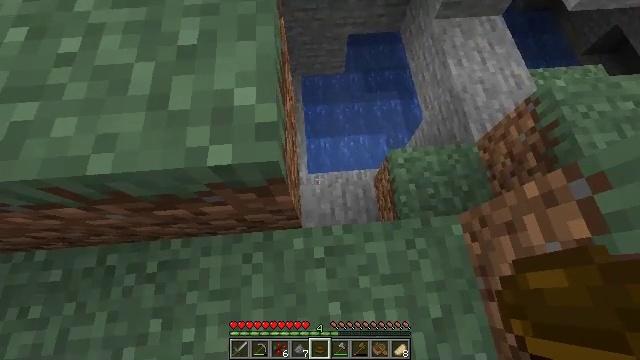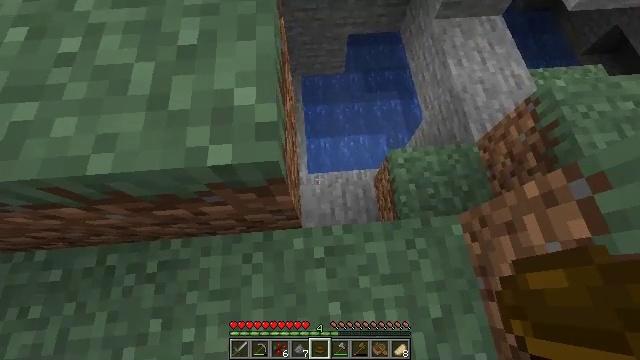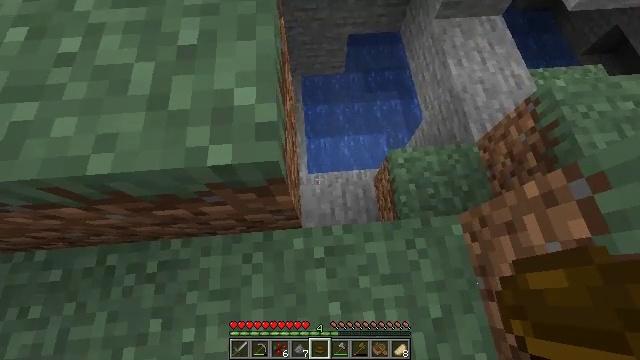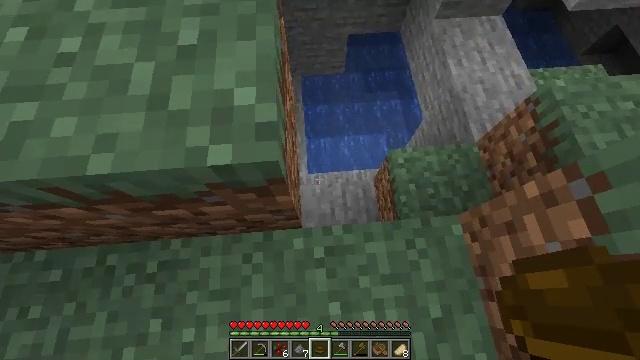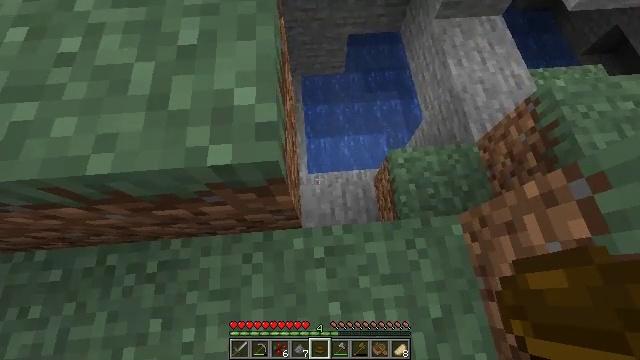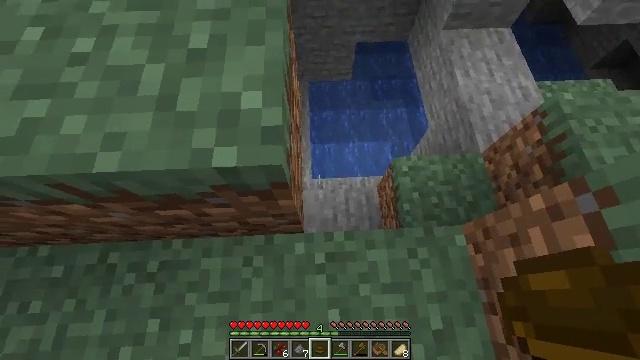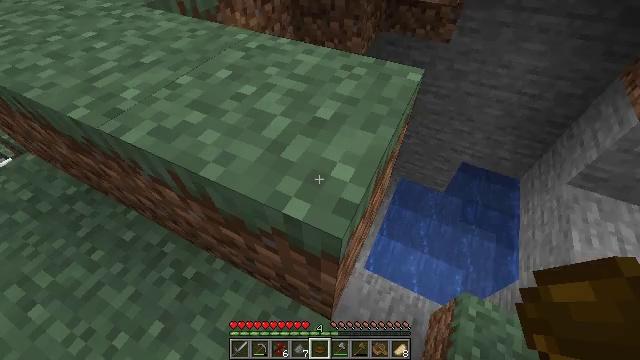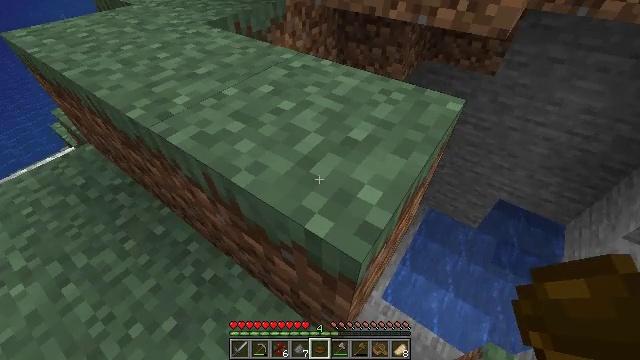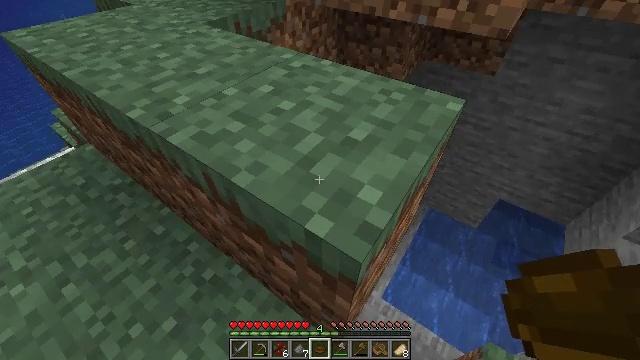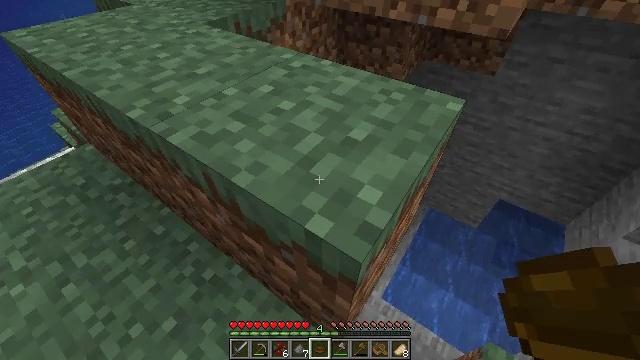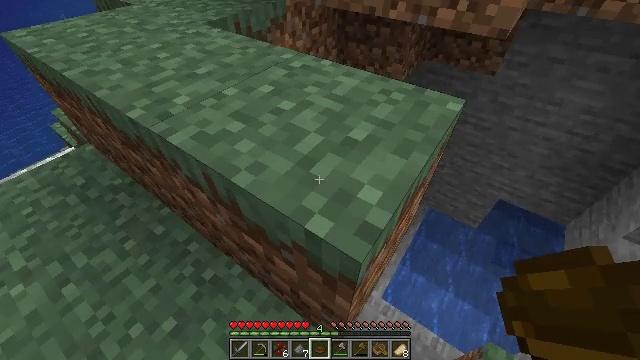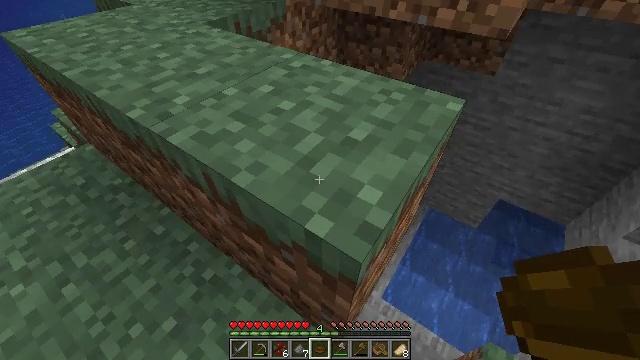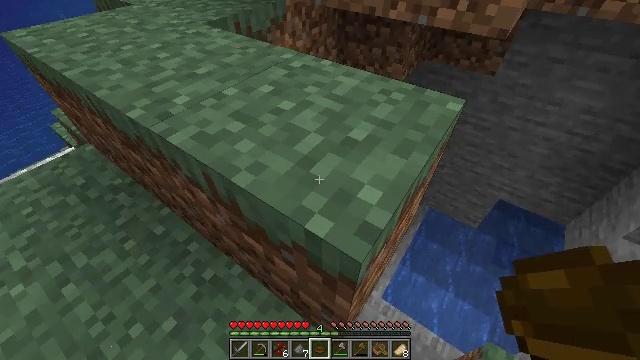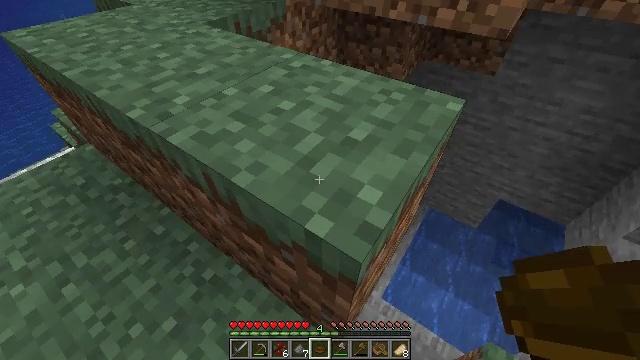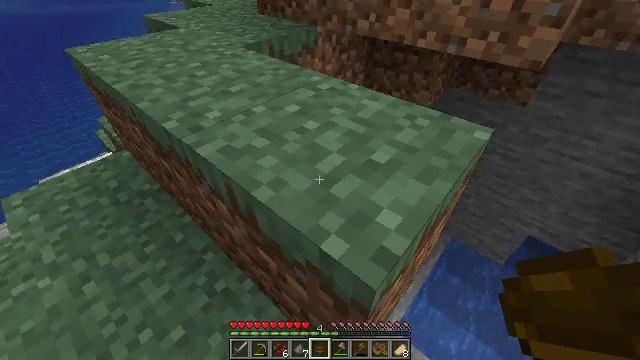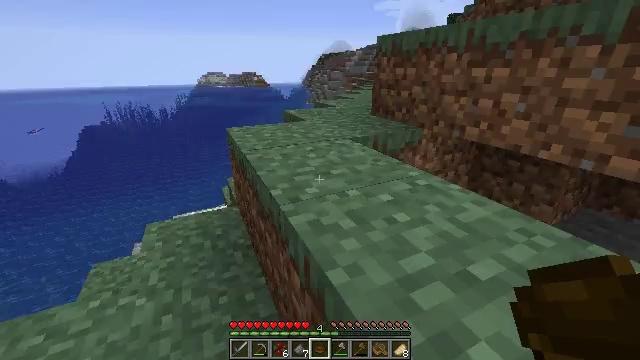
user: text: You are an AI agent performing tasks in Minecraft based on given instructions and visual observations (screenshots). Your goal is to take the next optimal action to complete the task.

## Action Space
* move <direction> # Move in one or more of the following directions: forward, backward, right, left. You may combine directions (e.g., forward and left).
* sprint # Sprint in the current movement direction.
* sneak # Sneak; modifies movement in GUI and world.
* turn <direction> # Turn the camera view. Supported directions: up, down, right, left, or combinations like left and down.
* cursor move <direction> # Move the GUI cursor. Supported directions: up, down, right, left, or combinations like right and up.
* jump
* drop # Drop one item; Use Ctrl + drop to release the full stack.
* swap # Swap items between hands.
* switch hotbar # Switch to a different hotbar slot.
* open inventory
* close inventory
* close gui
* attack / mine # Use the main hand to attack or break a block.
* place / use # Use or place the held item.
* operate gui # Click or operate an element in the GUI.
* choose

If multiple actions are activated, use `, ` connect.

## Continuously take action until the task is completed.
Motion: motion action
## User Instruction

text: Remove a bowl from the inventory.
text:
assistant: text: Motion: no_op
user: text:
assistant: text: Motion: no_op
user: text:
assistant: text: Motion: no_op
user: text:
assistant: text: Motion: no_op
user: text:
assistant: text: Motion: turn left and up
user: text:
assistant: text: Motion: turn left and up
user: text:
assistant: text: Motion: turn left and up
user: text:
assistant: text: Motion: no_op
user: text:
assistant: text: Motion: no_op
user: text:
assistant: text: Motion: no_op
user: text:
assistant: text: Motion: no_op
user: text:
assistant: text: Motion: no_op
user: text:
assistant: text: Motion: no_op
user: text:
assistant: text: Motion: turn left and up
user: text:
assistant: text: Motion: turn left and up
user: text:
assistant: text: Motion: move forward, turn left and up
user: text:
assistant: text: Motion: move forward
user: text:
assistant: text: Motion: move forward, turn right
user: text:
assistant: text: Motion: move forward, turn right and down
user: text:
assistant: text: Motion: move forward, turn right and down
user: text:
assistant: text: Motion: move forward, turn right and down
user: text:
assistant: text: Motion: move forward, turn right and down
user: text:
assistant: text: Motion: move forward, turn right
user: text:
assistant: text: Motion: move forward, turn right
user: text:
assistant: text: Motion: move forward, turn right, jump
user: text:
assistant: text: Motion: move forward, jump
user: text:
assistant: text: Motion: move forward, sprint, jump
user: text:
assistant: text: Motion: move forward, sprint, jump
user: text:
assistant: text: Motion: move forward, sprint, jump
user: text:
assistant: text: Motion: move forward, sprint, jump